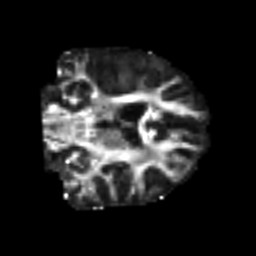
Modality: FA
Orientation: coronal
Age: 49
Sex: male
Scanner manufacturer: siemens
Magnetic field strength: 3 T
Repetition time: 4.987 s
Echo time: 0.0792 s